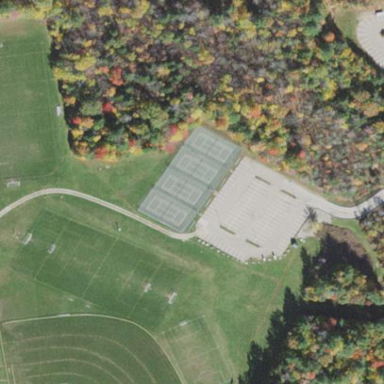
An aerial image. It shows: Tennis court in leisure pitch.